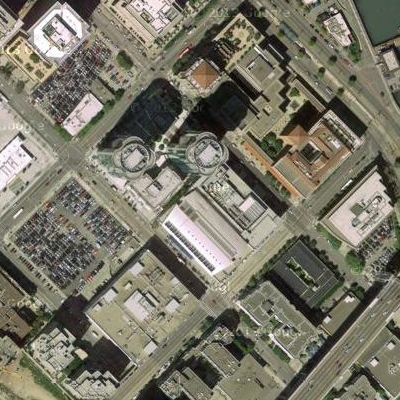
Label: cIndustry